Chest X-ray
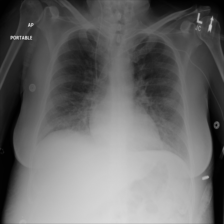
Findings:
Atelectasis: negative
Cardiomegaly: negative
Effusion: negative
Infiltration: negative
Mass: negative
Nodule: negative
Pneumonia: negative
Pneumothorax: negative
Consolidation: negative
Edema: negative
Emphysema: negative
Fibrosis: negative
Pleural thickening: negative
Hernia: negative